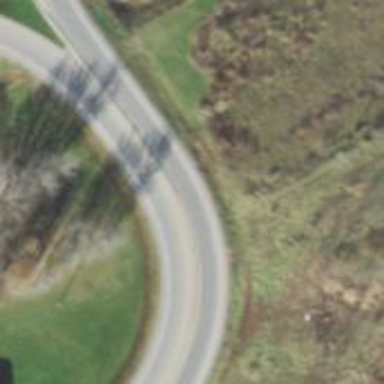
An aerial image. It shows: Trunk link highway.